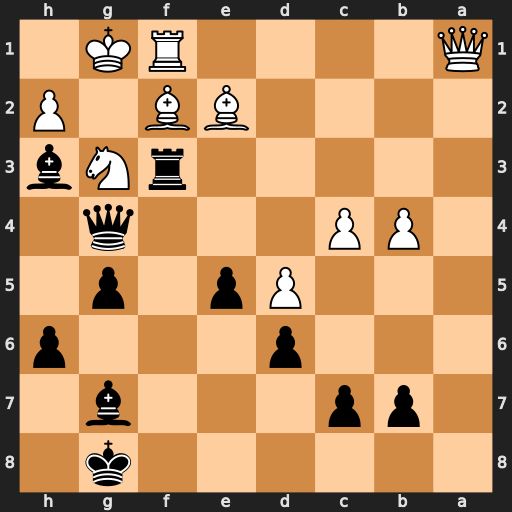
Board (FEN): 6k1/1pp3b1/3p3p/3Pp1p1/1PP3q1/5rNb/4BB1P/Q4RK1
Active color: b
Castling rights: -
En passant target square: -
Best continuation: Rxg3+ Bxg3 Qxe2